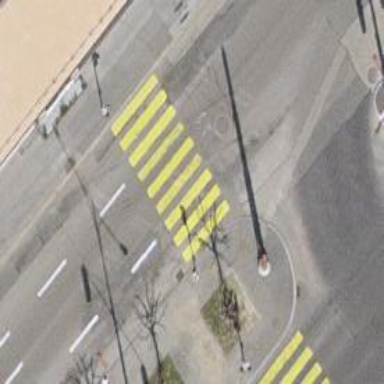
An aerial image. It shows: Crossing with traffic signals. It is zebra crossing.